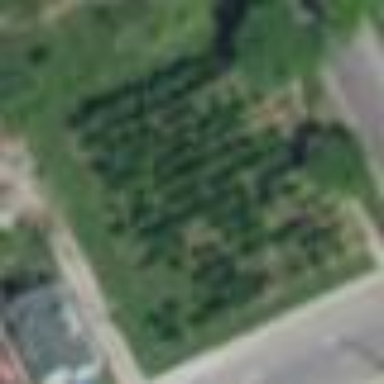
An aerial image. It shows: Plant nursery with trees.